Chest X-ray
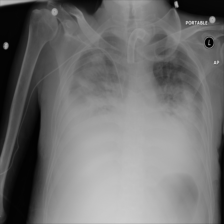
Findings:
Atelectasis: negative
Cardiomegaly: negative
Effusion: positive
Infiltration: negative
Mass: negative
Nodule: negative
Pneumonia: positive
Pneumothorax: negative
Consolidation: negative
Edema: positive
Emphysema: negative
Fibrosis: negative
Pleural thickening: negative
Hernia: negative